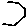
Label: hexagon